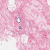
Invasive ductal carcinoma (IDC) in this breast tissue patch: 0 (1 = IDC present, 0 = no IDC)